Question: I want to hide important string variable values like passwords,username,ip and url,etc in .Net application (C#,VB.NET)
In process explorer we can view string in image or Memory ,

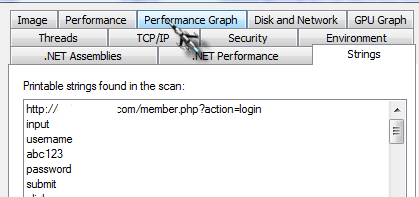
Answer: You can stop static analysis like that by encrypting the strings and decrypting them at runtime into a <URL>.
The 'SecureString' class is designed specifically to help prevent things like passwords being discoverable in memory.
However, note that it is still possible to attach a debugger to your process and see the strings, so you will need to also obfuscate using something like Dotfuscator to make it even more difficult to see the sensitive strings.
<URL>.
Despite its drawbacks, I think it's still your best best.